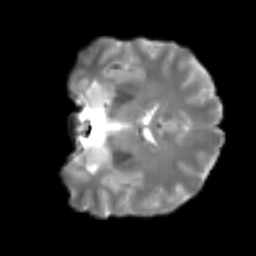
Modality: T2w
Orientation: coronal
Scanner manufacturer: siemens
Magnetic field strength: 3 T
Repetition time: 4 s
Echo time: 0.0594 s